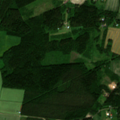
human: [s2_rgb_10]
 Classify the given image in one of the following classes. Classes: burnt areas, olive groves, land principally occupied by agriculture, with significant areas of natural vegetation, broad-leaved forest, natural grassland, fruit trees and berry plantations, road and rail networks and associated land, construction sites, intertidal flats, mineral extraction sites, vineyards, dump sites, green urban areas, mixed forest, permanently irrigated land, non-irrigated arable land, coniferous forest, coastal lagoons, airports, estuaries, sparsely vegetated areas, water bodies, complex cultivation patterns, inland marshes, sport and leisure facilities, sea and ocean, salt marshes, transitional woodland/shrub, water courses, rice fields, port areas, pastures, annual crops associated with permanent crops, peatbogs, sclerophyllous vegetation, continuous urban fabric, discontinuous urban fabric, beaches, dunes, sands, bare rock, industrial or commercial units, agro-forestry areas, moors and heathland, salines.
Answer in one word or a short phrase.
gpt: non-irrigated arable land, broad-leaved forest, coniferous forest, mixed forest